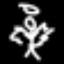
Label: angel